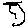
Label: hexagon